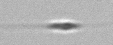
Label: Cylindrotheca_morphotype1